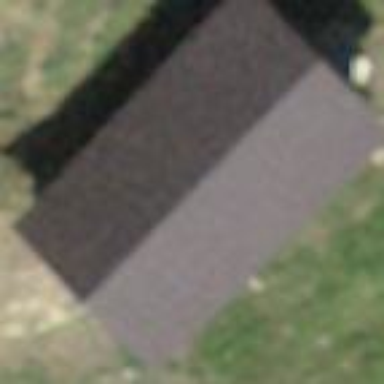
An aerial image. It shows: Barn.